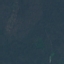
Label: Forest